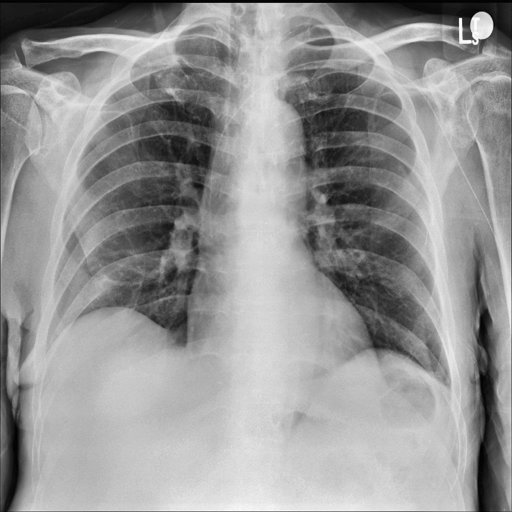
Finding: NORMAL